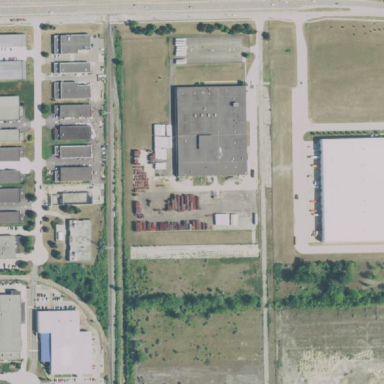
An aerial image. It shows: Industrial area.